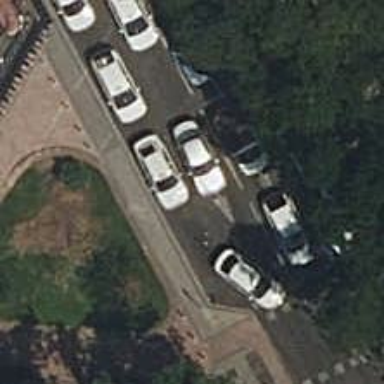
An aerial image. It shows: Taxi stand.